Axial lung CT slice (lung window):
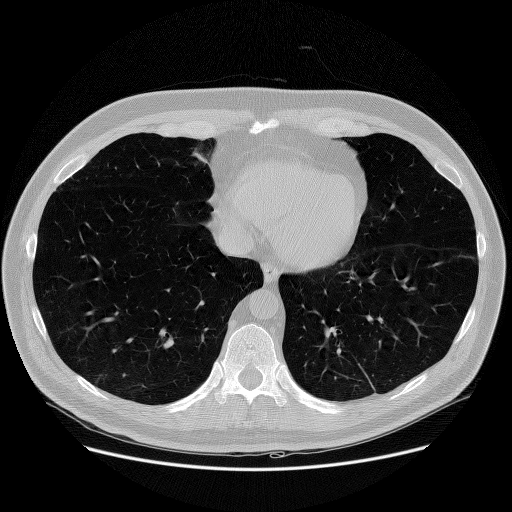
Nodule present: no